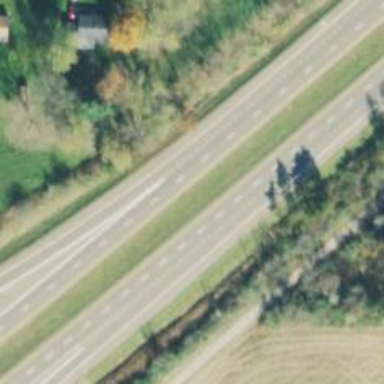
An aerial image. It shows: Trunk highway with expressway features.